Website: macys
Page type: cart
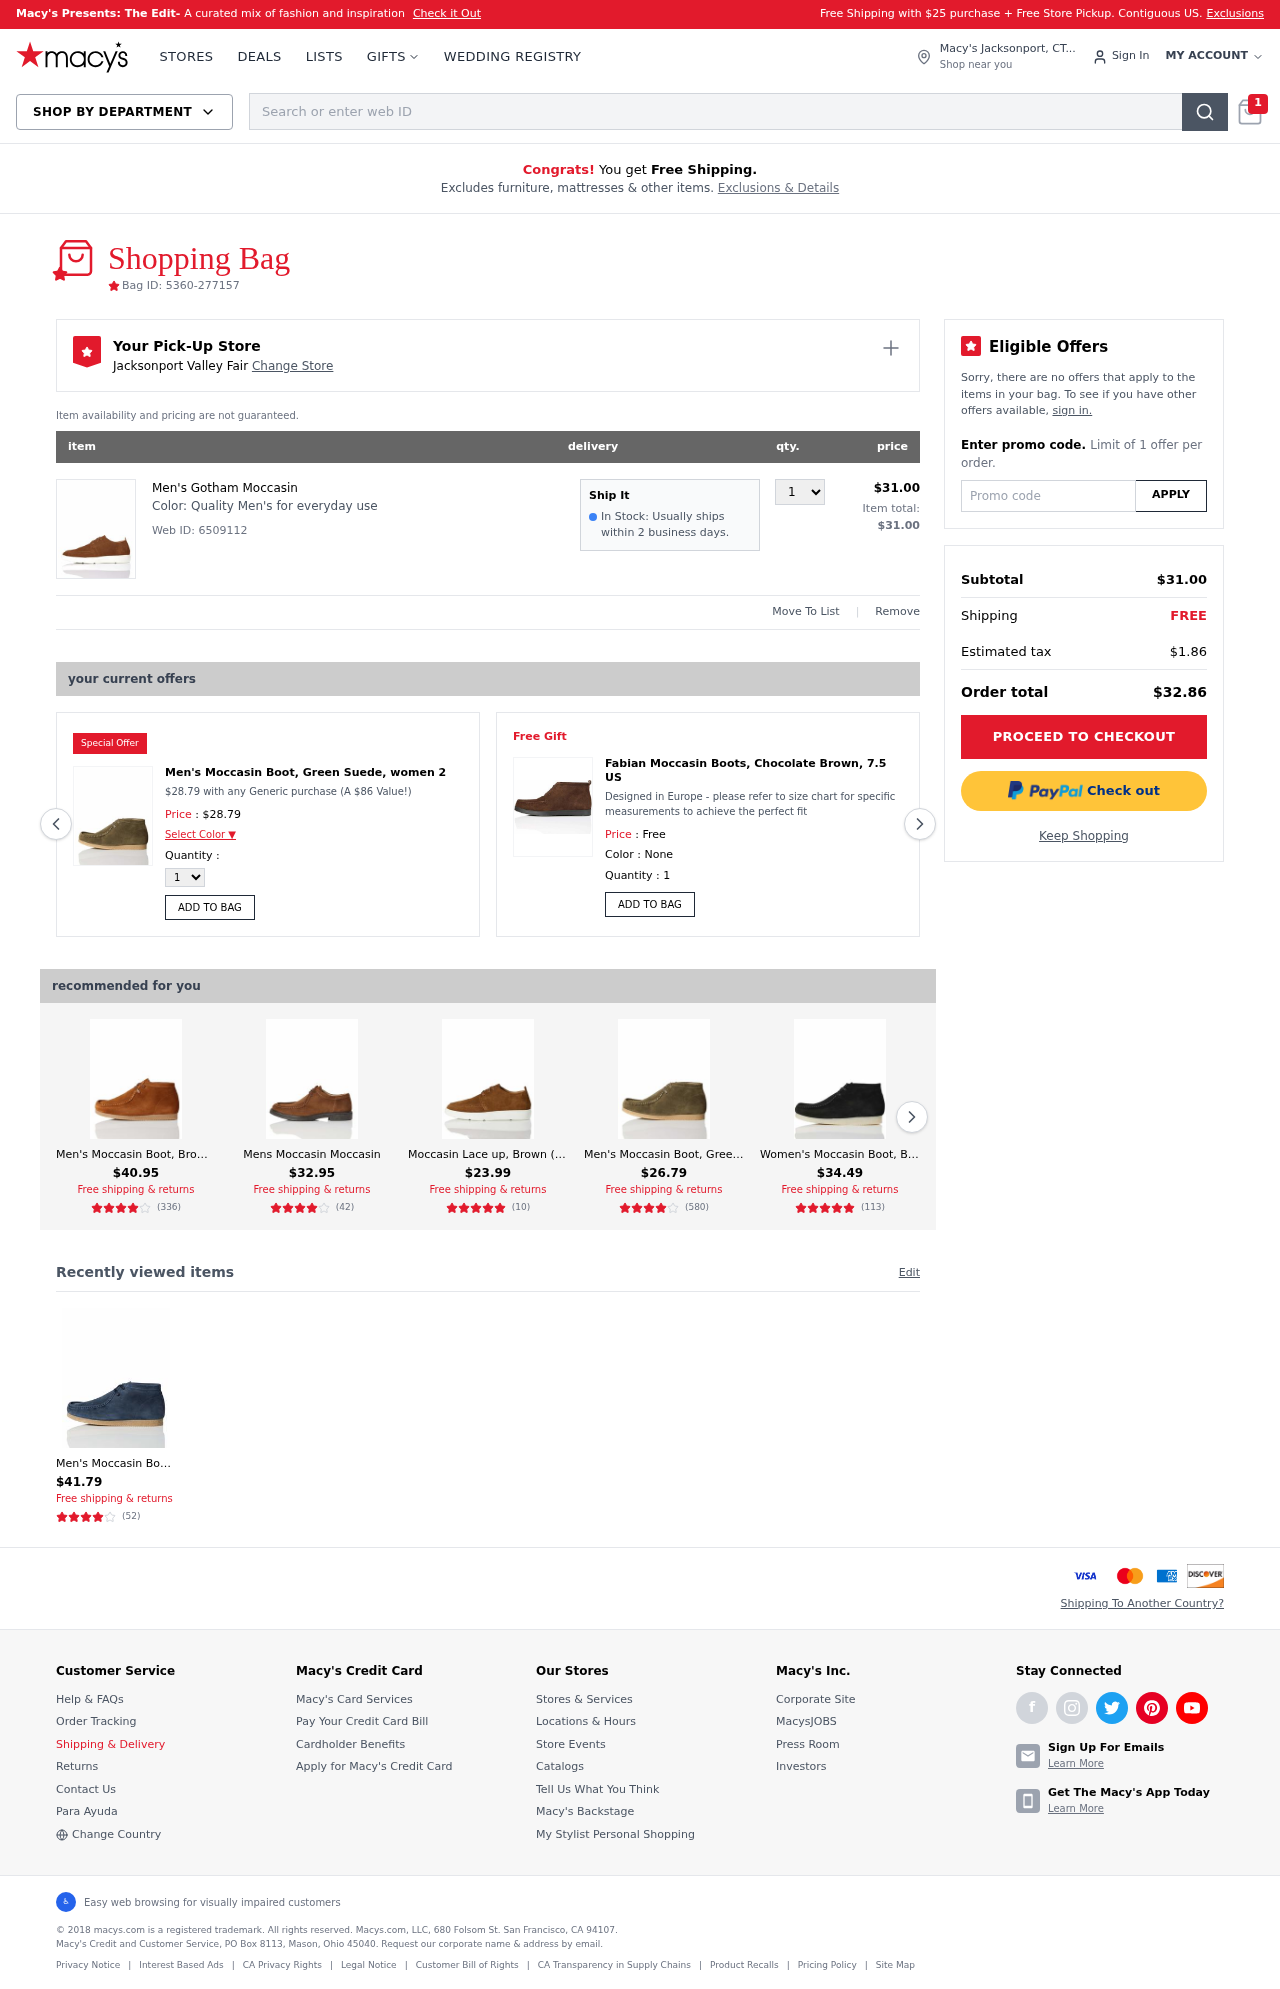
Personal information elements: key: PII_CITY
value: Jacksonport Valley Fair Change Store
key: PII_CITY_STATE
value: Jacksonport, CT
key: PII_PROMO_CODE
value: SPRING61
Product elements: key: PRODUCT1_DESC
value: Quality Men's for everyday use
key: PRODUCT1_NAME
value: Men's Gotham Moccasin
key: PRODUCT1_PRICE
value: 31
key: PRODUCT1_QUANTITY
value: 1
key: PRODUCT2_NAME
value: Men's Moccasin Boot, Green Suede, women 2
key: PRODUCT2_PRICE
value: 28.79
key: PRODUCT3_DESC
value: Designed in Europe - please refer to size chart for specific measurements to achieve the perfect fit
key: PRODUCT3_NAME
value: Fabian Moccasin Boots, Chocolate Brown, 7.5 US
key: PRODUCT4_NAME
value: Men's Moccasin Boot, Brown Suede, womens 10
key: PRODUCT4_NUM_RATINGS
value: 336
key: PRODUCT4_PRICE
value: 40.95
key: PRODUCT4_RATING
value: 4.4
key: PRODUCT5_NAME
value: Mens Moccasin Moccasin
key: PRODUCT5_NUM_RATINGS
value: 42
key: PRODUCT5_PRICE
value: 32.95
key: PRODUCT5_RATING
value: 4
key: PRODUCT6_NAME
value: Moccasin Lace up, Brown (tan), 8 UK
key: PRODUCT6_NUM_RATINGS
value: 10
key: PRODUCT6_PRICE
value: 23.99
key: PRODUCT6_RATING
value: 4.5
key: PRODUCT7_NAME
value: Men's Moccasin Boot, Green Suede, womens 12
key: PRODUCT7_NUM_RATINGS
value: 580
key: PRODUCT7_PRICE
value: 26.79
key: PRODUCT7_RATING
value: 4.4
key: PRODUCT8_NAME
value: Women's Moccasin Boot, Black Black, 9.5 us
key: PRODUCT8_NUM_RATINGS
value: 113
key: PRODUCT8_PRICE
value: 34.49
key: PRODUCT8_RATING
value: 4.7
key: PRODUCT9_NAME
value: Men's Moccasin Boot, Blue Suede, womens 10
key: PRODUCT9_NUM_RATINGS
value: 52
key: PRODUCT9_PRICE
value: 41.79
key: PRODUCT9_RATING
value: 4.2
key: PRODUCT2_DESC
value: $28.79 with any Generic purchase (A $86 Value!)
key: PRODUCT1_WEB_ID
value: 6509112
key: PRODUCT1_TOTAL
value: $31.00
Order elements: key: ORDER_NUM_ITEMS
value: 1
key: ORDER_ID
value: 5360-277157
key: ORDER_SUBTOTAL
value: $31.00
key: ORDER_TAX
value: $1.86
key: ORDER_TOTAL
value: $32.86
Search elements: key: HEADER_SEARCH
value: Search or enter web ID